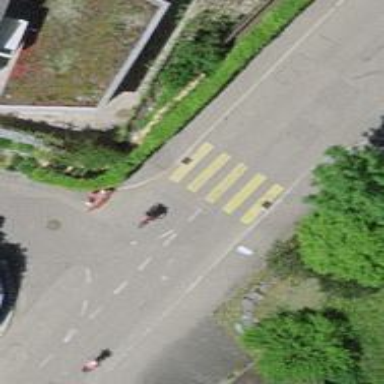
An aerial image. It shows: Uncontrolled zebra crossing on the road.